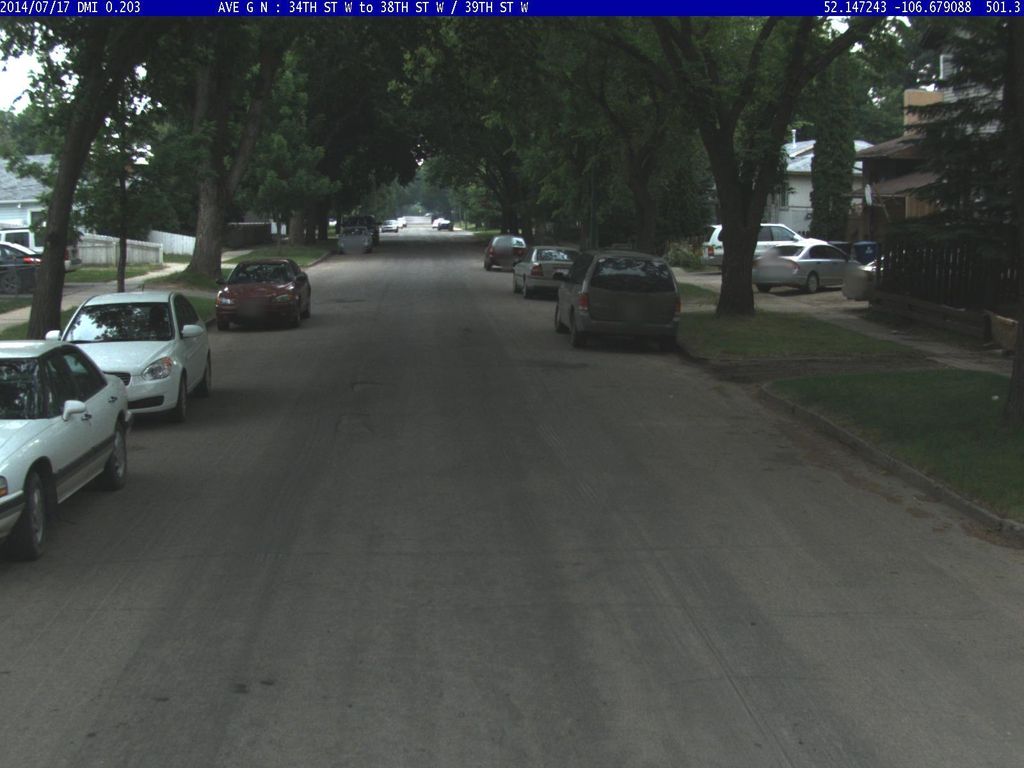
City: saskatoon